Question: I have this little nonsense script here which I am executing in MATLAB R2013b:
'''
clear all;
n = 2000;
times = 50;
i = 0;
tCPU = tic;
disp 'CPU::'
A = rand(n, n);
B = rand(n, n);
disp '::Go'
for i = 0:times
CPU = A * B;
end
tCPU = toc(tCPU);
tGPU = tic;
disp 'GPU::'
A = gpuArray(A);
B = gpuArray(B);
disp '::Go'
for i = 0:times
GPU = A * B ;
end
tGPU = toc(tGPU);
fprintf('On CPU: %.2f sec
On GPU: %.2f sec
', tCPU, tGPU);
'''
Unfortunately after execution I receive a message from Windows saying: "".

Which I assume means that Windows did not get response from my graphic cards driver or something. The script returned without errors:
'''
>> test
CPU::
::Go
GPU::
::Go
On CPU: 11.01 sec
On GPU: 2.97 sec
'''
But no matter if the GPU runs out of memory or not, MATLAB is not able to use the GPU device before I restarted it. If I don't restart MATLAB I receive just a message from CUDA:
'''
>> test
Warning: An unexpected error occurred during CUDA
execution. The CUDA error was:
CUDA_ERROR_LAUNCH_TIMEOUT
> In test at 1
Warning: An unexpected error occurred during CUDA
execution. The CUDA error was:
CUDA_ERROR_LAUNCH_TIMEOUT
> In test at 1
Warning: An unexpected error occurred during CUDA
execution. The CUDA error was:
CUDA_ERROR_LAUNCH_TIMEOUT
> In test at 1
Warning: An unexpected error occurred during CUDA
execution. The CUDA error was:
CUDA_ERROR_LAUNCH_TIMEOUT
> In test at 1
CPU::
::Go
GPU::
Error using gpuArray
An unexpected error occurred during CUDA execution.
The CUDA error was:
the launch timed out and was terminated
Error in test (line 21)
A = gpuArray(A);
'''
Does anybody know how to avoid this issue or what I am doing wrong here?
If needed, my GPU Device:
'''
>> gpuDevice
ans =
CUDADevice with properties:
Name: 'GeForce GTX 660M'
Index: 1
ComputeCapability: '3.0'
SupportsDouble: 1
DriverVersion: 6
ToolkitVersion: 5
MaxThreadsPerBlock: 1024
MaxShmemPerBlock: 49152
MaxThreadBlockSize: [<PHONE> 64]
MaxGridSize: [2.1475e+09 65535 65535]
SIMDWidth: 32
TotalMemory: 2.1475e+09
FreeMemory: 1.9037e+09
MultiprocessorCount: 2
ClockRateKHz: 950000
ComputeMode: 'Default'
GPUOverlapsTransfers: 1
KernelExecutionTimeout: 1
CanMapHostMemory: 1
DeviceSupported: 1
DeviceSelected: 1
'''
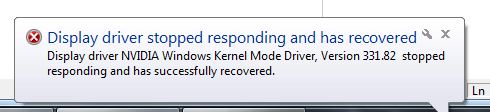
Answer: The key piece of information is this part of the 'gpuDevice' output:
'''
KernelExecutionTimeout: 1
'''
This means that the host display driver is active on the GPU you are running the compute jobs on. The NVIDIA display driver contains a watchdog timer which kills any task which takes more than a predefined amount of time without yielding control back to the driver for screen refresh. This is intended to prevent the situation where a long running or stuck compute job renders the machine unresponsive by freezing the display. The runtime of your Matlab script is clearly exceeding the display driver watchdog timer limit. Once that happens, the the compute context held on the device is destroyed and Matlab can no longer operate with the device. You might be able to reinitialise the context by calling <URL>' under the cover.
There is a lot of information about this watchdog timer on the interweb - for example <URL>. The solution for how to modify this timeout is dependent on your OS and hardware. The simplest way to avoid this is to not run CUDA code on a display GPU, or increase the granularity of your compute jobs so that no one operation has a runtime which exceeds the timeout limit. Or just write faster code...